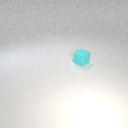
small cyan rubber cube